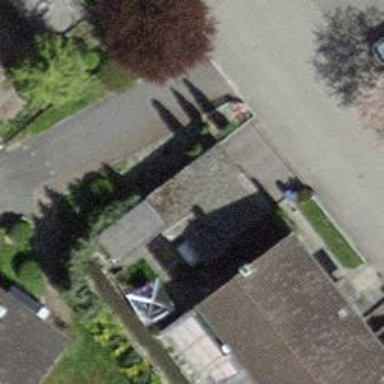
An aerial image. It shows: Garage.